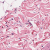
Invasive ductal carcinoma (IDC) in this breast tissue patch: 0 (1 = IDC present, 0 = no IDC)